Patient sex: M
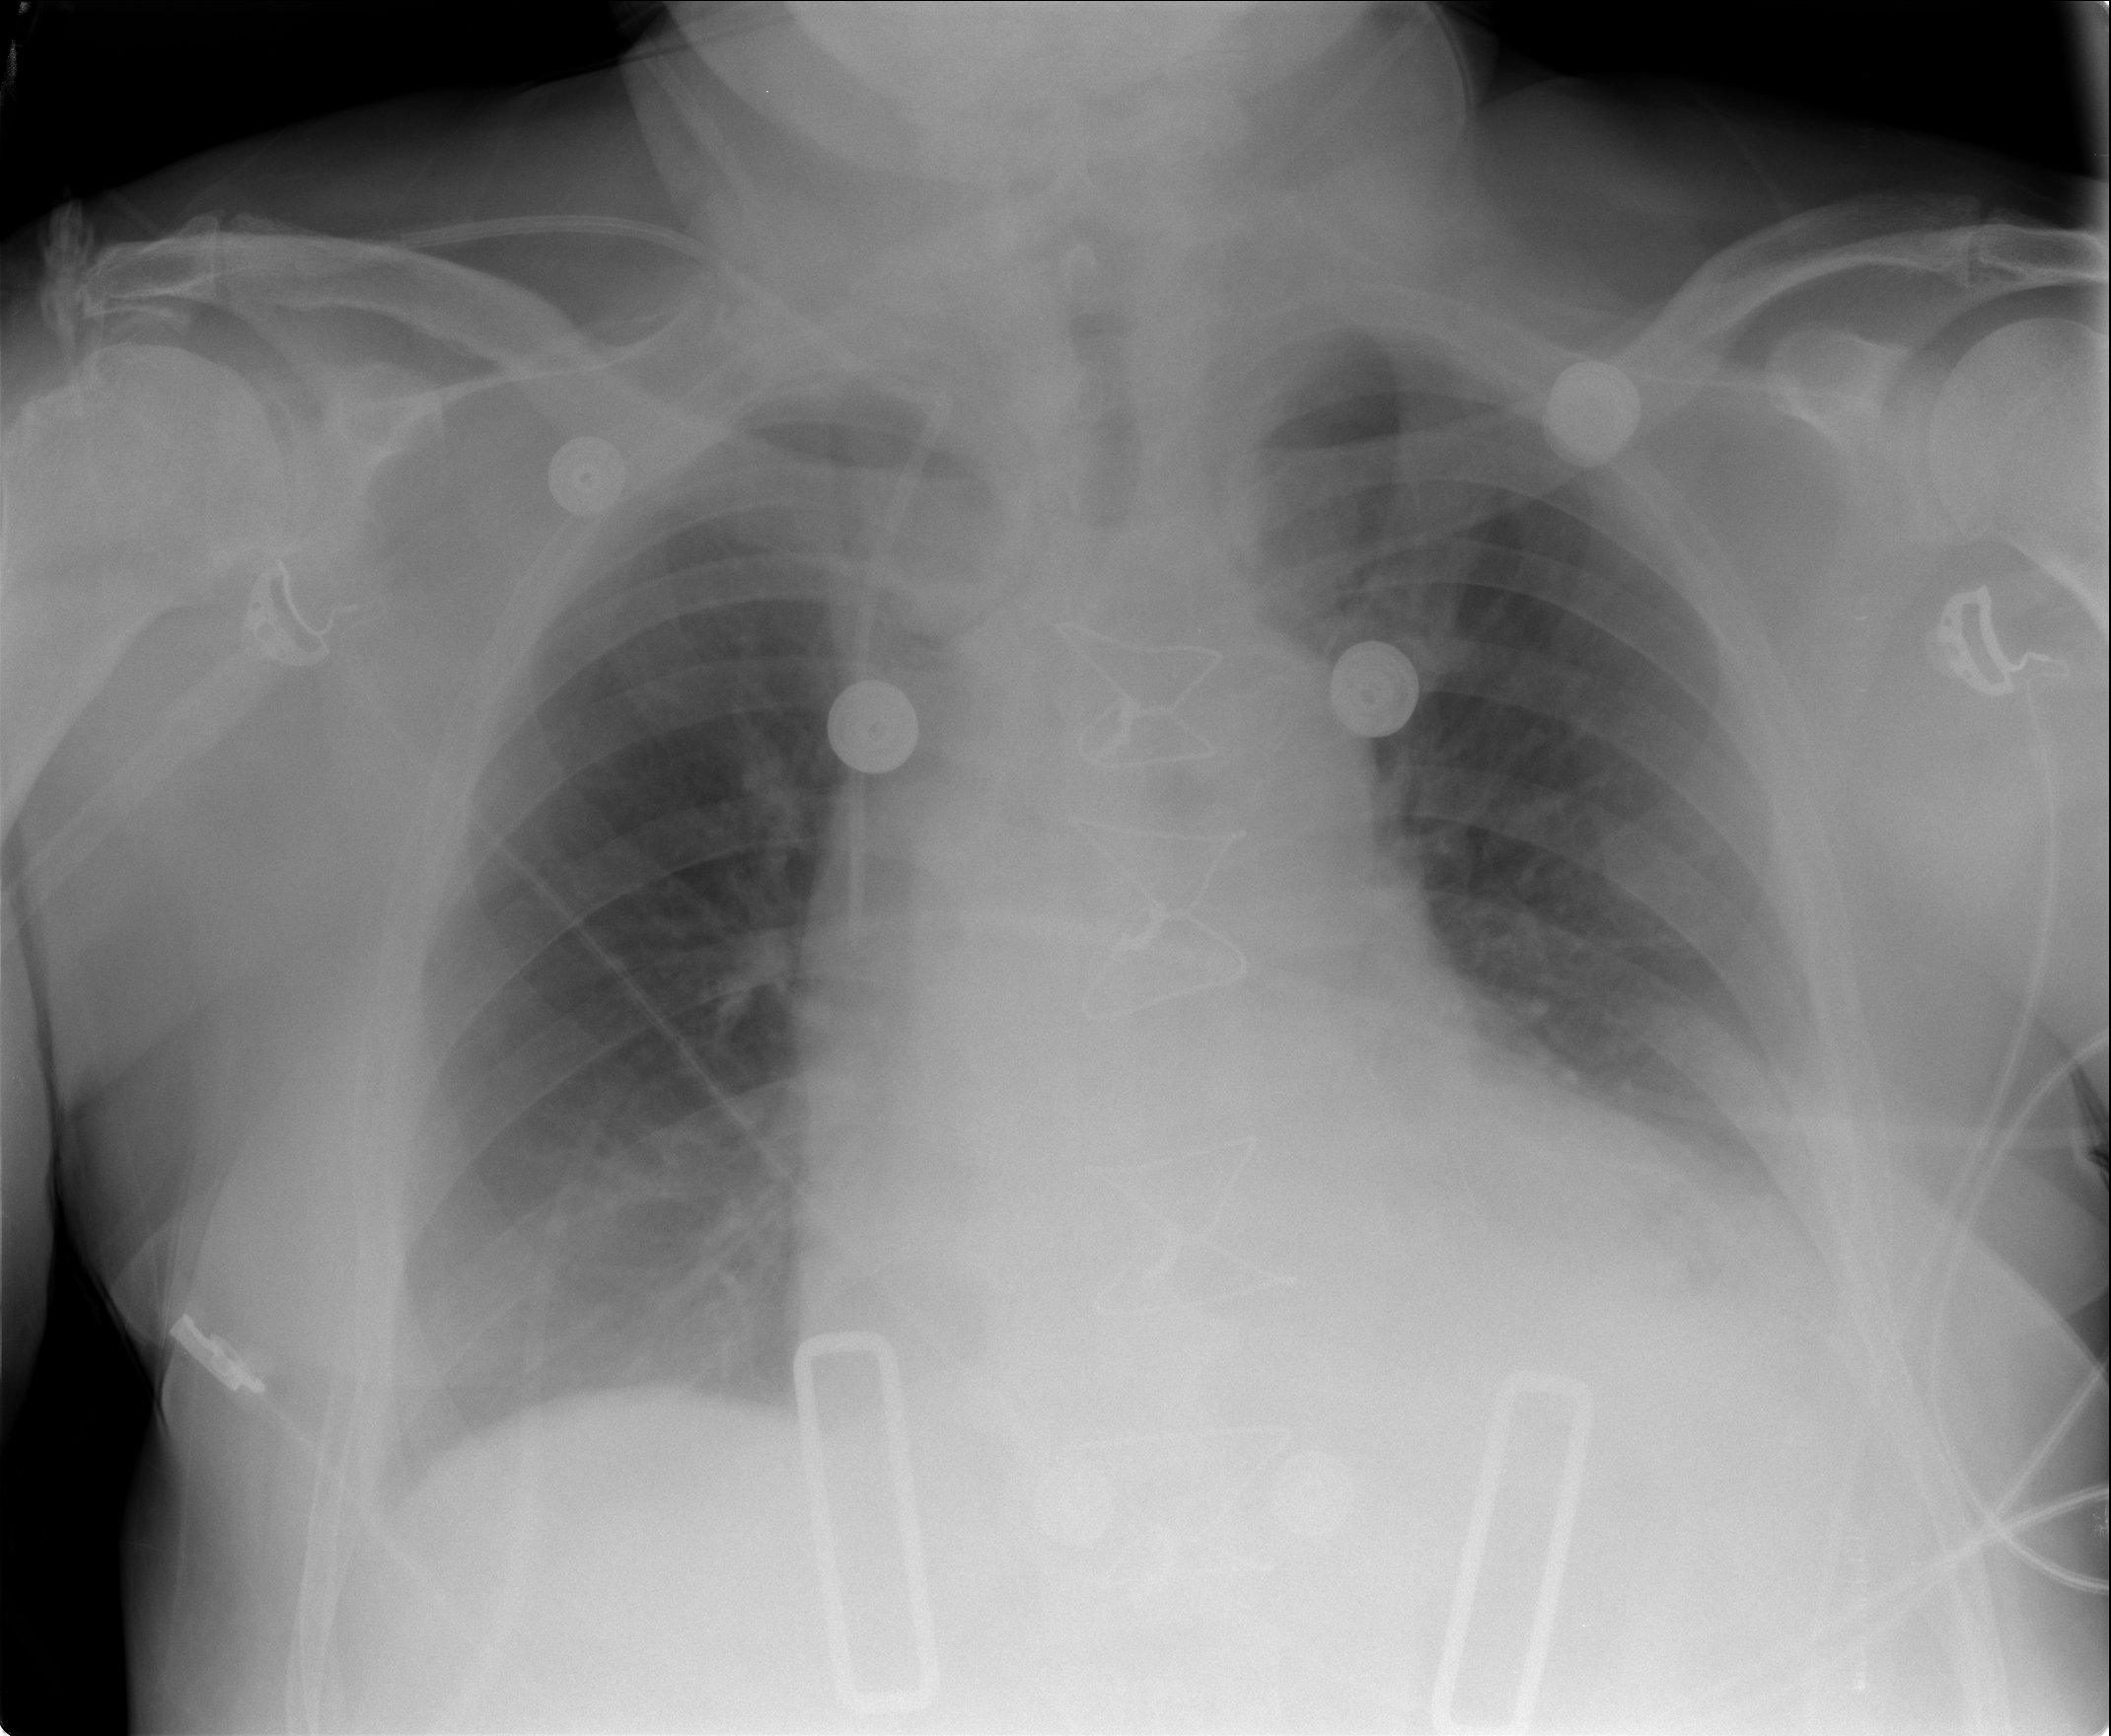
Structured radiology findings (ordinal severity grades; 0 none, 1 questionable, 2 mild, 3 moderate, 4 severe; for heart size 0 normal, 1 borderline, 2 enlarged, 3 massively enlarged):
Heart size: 2
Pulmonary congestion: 0
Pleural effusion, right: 1
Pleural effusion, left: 2
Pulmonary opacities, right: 0
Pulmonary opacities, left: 0
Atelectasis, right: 2
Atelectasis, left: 2